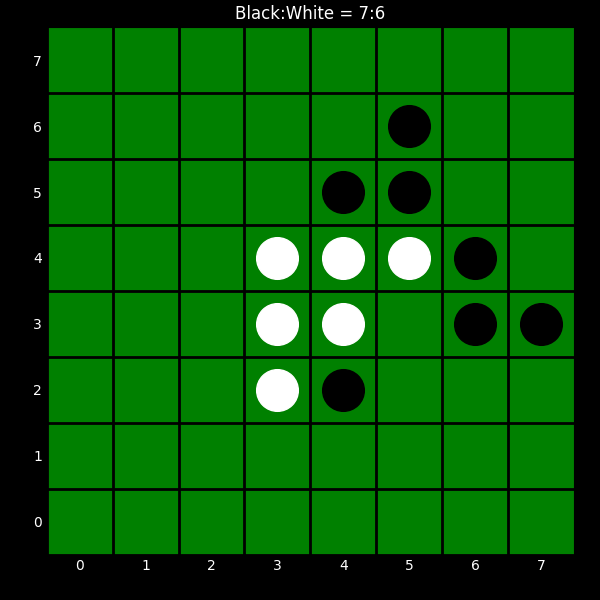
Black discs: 7
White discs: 6